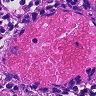
Metastatic tissue present: no